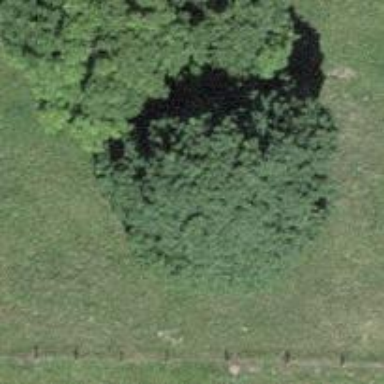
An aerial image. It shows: Single tag "natural: tree."